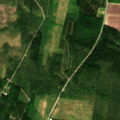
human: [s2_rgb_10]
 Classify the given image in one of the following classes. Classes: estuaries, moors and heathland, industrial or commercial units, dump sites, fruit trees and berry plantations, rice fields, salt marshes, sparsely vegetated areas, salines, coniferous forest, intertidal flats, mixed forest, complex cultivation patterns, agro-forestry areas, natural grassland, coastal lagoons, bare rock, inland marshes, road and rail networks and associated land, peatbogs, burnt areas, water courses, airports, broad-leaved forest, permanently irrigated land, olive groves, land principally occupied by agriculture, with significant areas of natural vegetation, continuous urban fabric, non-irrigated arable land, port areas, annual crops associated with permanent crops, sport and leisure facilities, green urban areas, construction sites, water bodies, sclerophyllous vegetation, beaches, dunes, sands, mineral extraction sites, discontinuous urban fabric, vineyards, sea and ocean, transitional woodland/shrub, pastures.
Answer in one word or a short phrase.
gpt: non-irrigated arable land, coniferous forest, transitional woodland/shrub